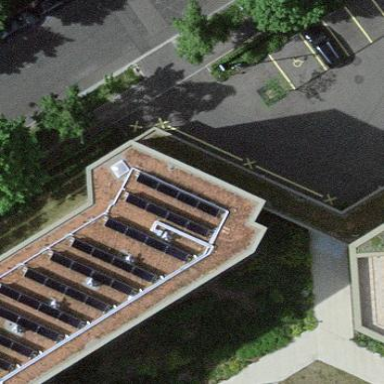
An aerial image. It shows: View of roof of building.